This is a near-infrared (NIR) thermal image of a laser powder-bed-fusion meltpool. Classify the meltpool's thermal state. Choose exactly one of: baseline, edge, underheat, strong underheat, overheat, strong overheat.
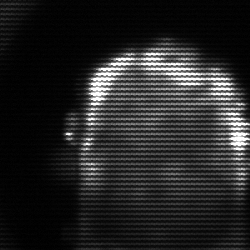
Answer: baseline